RGB frame:
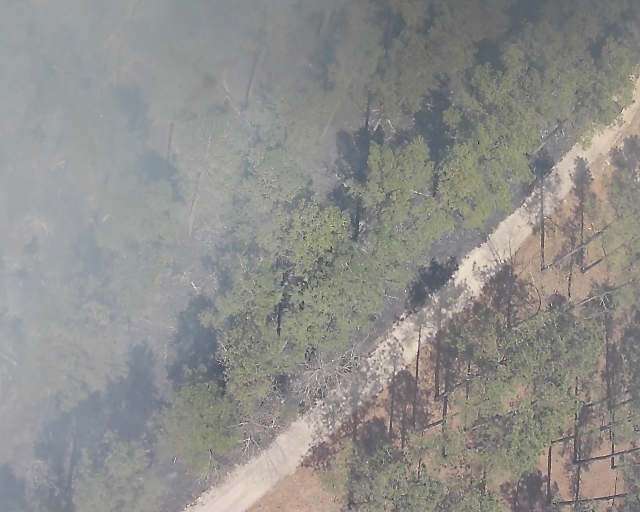
Thermal frame:
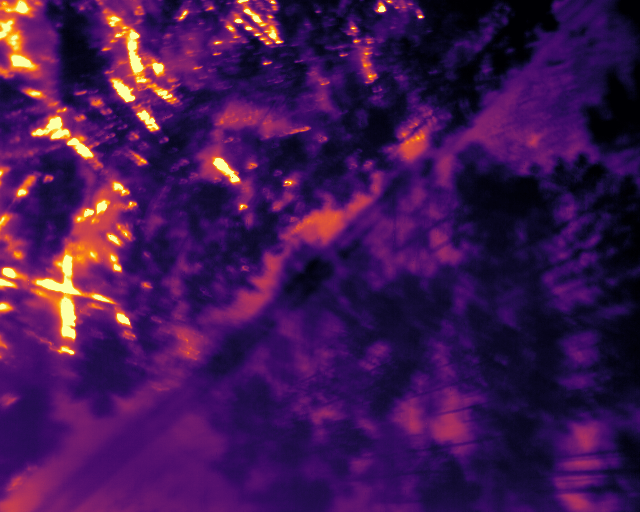
Captured: 2026-02-27 02:41:54
Pixels at or above 80 °C: 2201 (fraction of frame: 0.006717)